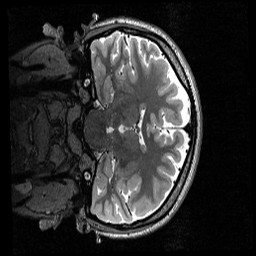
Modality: T2w
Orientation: coronal
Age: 20
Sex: female
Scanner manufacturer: siemens
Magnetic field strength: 3 T
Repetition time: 3.2 s
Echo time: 0.566 s